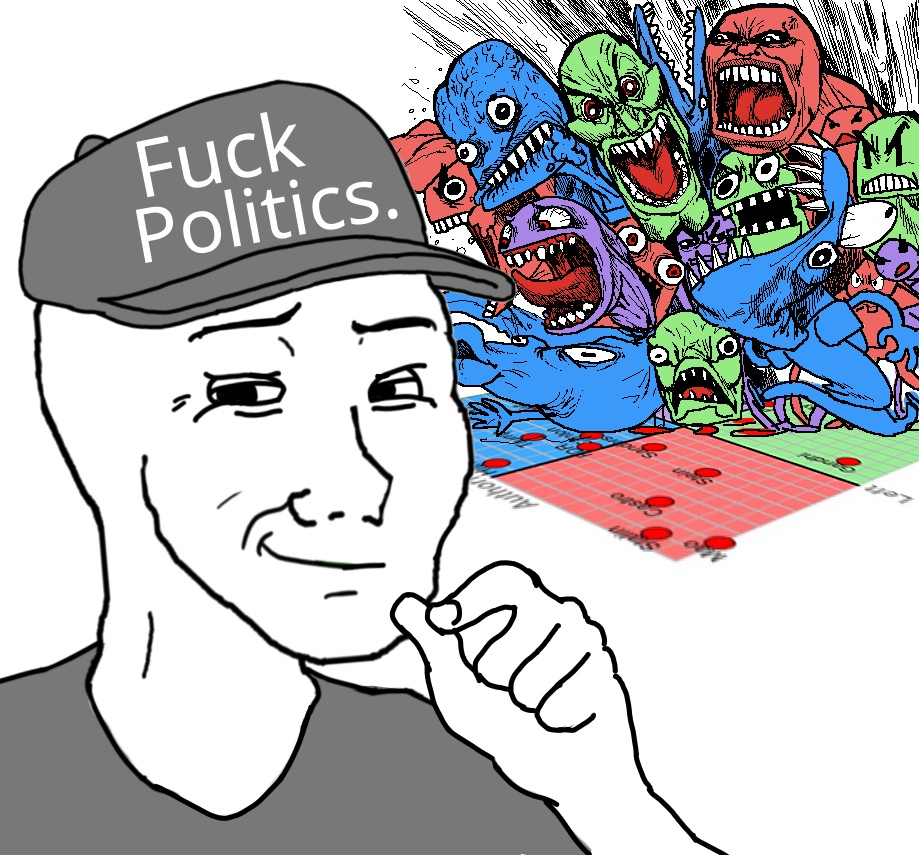
Label: 5_Wojak_with_Background